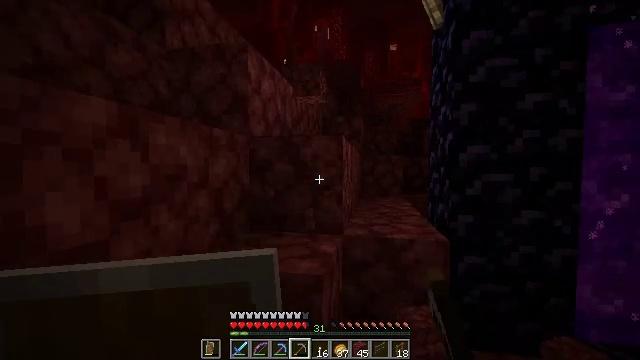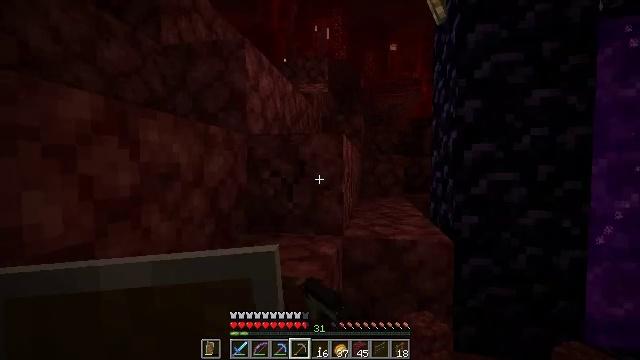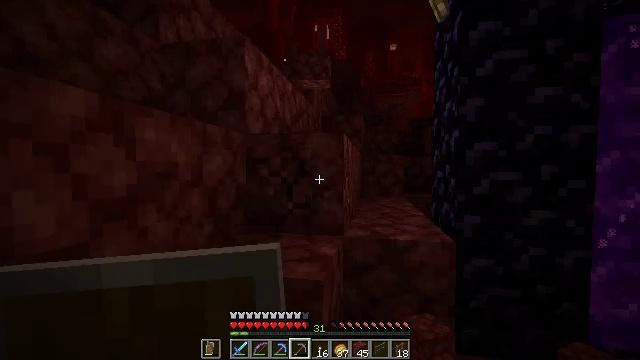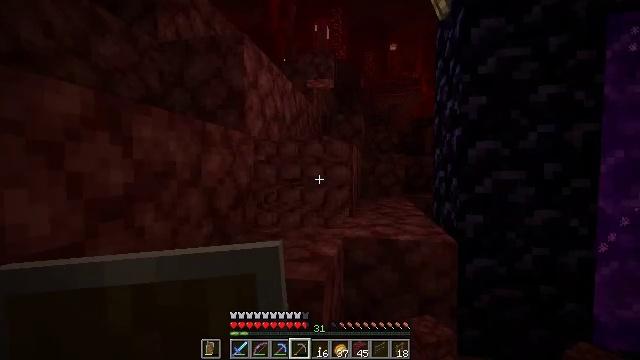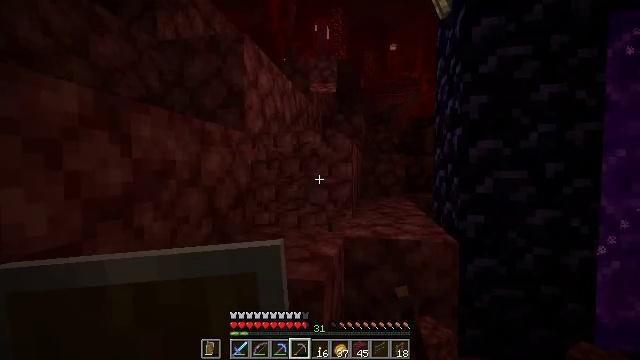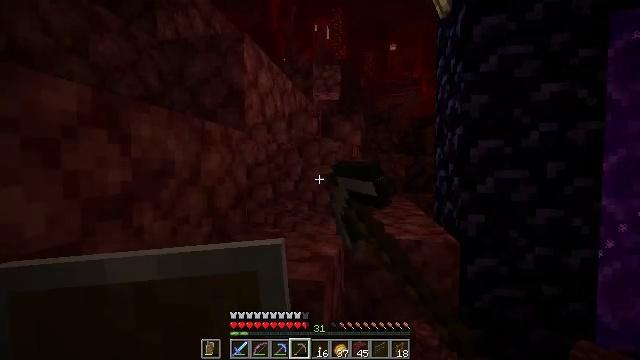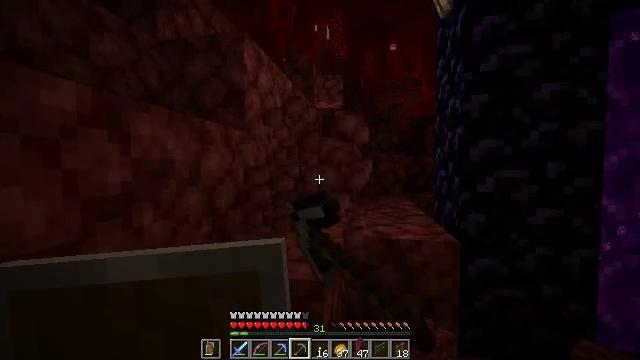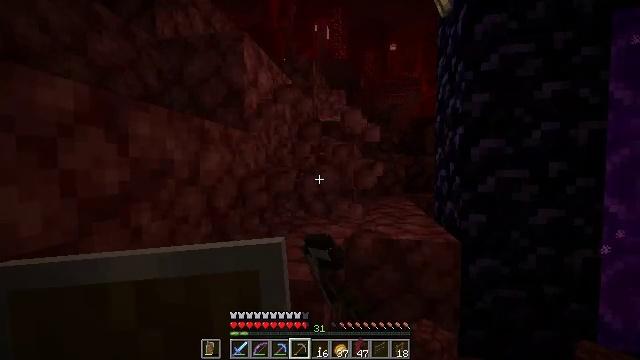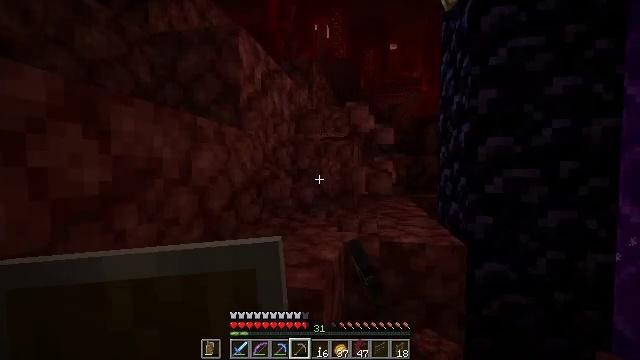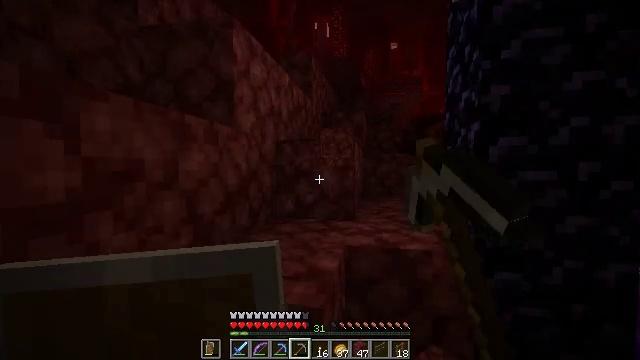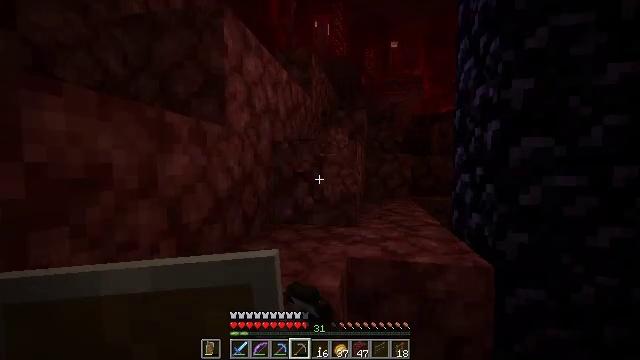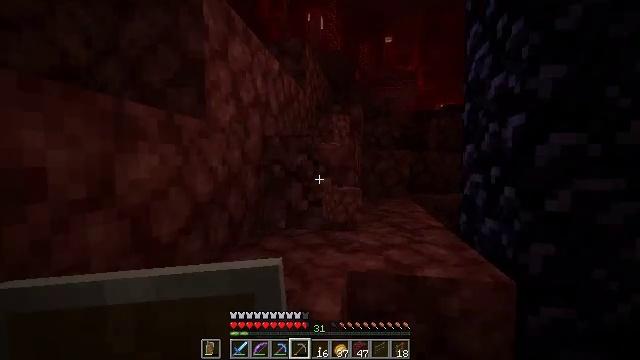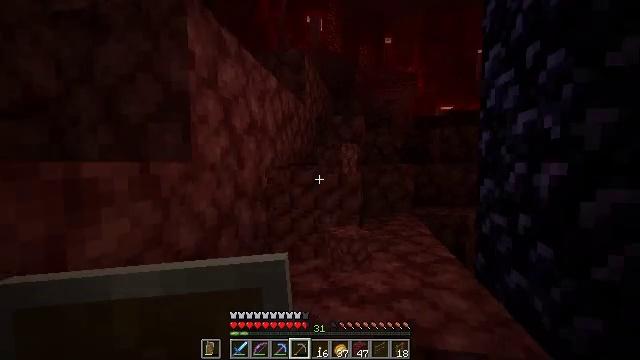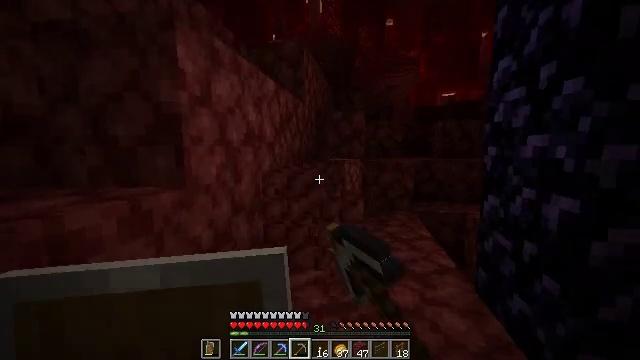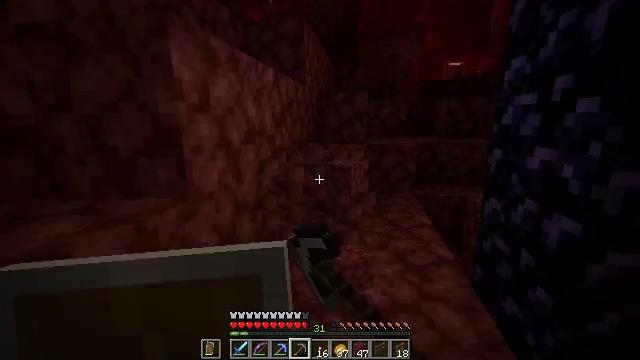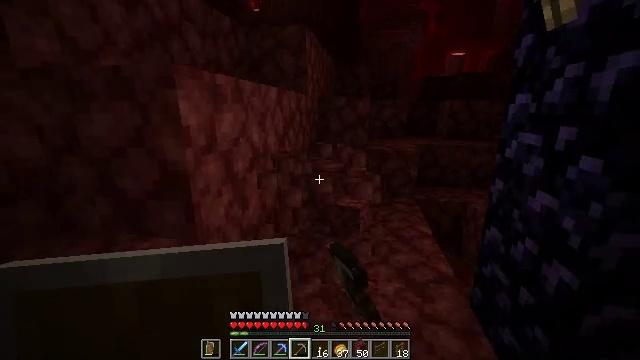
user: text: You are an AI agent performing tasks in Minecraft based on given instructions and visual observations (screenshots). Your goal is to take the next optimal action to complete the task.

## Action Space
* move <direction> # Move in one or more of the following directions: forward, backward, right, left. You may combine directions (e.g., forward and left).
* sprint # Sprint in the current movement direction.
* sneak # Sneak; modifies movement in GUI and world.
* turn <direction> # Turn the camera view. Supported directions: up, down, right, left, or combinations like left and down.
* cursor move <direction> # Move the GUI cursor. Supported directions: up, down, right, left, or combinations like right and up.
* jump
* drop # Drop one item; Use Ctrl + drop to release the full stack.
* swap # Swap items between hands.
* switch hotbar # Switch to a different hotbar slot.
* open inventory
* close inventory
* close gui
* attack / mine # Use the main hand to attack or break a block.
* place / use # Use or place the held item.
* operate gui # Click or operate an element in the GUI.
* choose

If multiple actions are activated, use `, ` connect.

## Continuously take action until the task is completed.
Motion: motion action
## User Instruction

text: Mine the netherrack in the Nether.
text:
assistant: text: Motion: attack / mine
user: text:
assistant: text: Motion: attack / mine
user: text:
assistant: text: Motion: attack / mine
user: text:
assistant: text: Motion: attack / mine
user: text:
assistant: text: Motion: attack / mine
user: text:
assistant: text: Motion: attack / mine
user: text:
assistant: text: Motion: move forward, attack / mine
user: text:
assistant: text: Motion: move forward, attack / mine
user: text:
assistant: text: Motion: move forward, attack / mine
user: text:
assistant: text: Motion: move forward, attack / mine
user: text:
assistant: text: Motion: move forward, turn right, attack / mine
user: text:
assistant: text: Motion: move forward, attack / mine, jump
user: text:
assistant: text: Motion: move forward, turn down, attack / mine, jump
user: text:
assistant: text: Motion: move forward, turn down, attack / mine, jump
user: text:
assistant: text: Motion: move forward, turn down, attack / mine
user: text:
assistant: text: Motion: move forward, attack / mine
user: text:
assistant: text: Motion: turn down, attack / mine
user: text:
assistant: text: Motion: attack / mine
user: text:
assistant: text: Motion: attack / mine
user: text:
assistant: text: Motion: attack / mine
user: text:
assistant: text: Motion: attack / mine
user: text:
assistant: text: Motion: turn right and up, attack / mine
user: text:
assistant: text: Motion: move forward, turn right and up, attack / mine
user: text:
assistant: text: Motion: move forward, attack / mine
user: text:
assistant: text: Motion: move forward, attack / mine
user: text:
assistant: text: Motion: move forward, attack / mine
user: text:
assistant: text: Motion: move forward, turn right and down, attack / mine
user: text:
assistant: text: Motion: move forward, attack / mine
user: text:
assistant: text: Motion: move forward, attack / mine
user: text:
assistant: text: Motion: move forward, attack / mine